Question: What section is currently open?
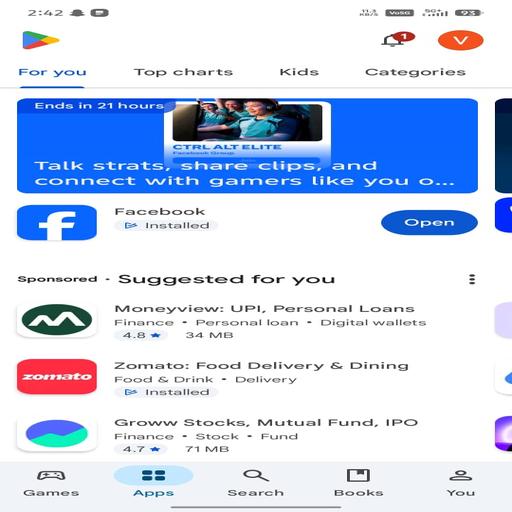
Answer: For you